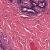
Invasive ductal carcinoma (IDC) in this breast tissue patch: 0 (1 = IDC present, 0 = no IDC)